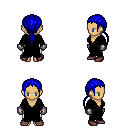
a pixel art fantasy rpg character, female body template, human, tanned skin, black robe, white pants, blue ponytail hairstyle, metal gloves, maroon shoes, four views (front, back, left, right), 2x2 character sprite sheet, small pixel art, hard edges, no anti-aliasing